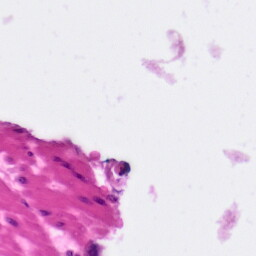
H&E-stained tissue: Pancreatic